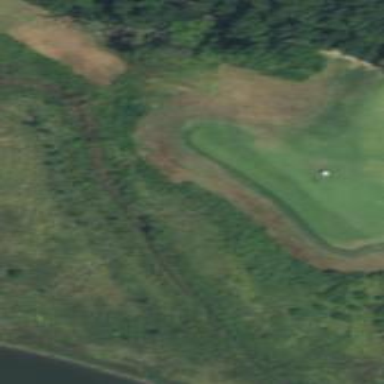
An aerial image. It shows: Grassy area designated as golf tee.